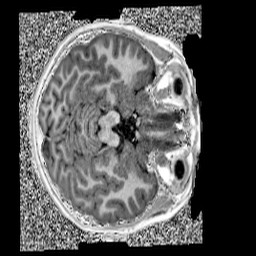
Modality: UNIT1
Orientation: axial
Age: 9
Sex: female
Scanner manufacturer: siemens
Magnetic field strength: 3 T
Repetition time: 4 s
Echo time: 0.00299 s